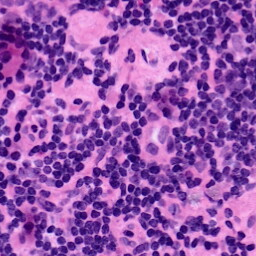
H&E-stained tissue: LymphNode